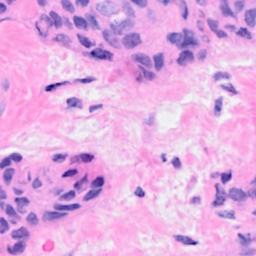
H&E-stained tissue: Breast